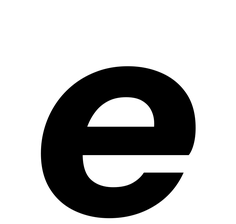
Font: InstrumentSans-Italic_Bold_Italic